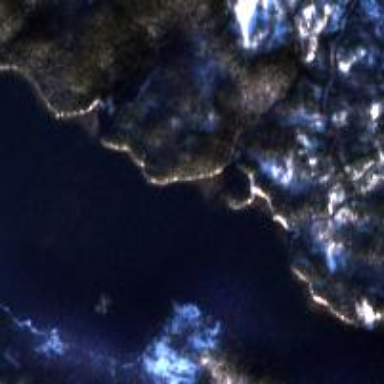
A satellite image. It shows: Beautiful bay in nature.